Question: Let's suppose that i have a first row with 2 columns, the first one with a width of 10 columns (col-md-10) and the second one with a width of 2 columns (col-md-2).
What i want to do is to make the second column independent of the rows coming after so that it can have a long column near to all the rows of the page. It's a kind of right sidebar.
Here is a picture to show you what i want to do:

Can anyone help me on this please ?
Edit: If there is w way to make a fixed right sidebar, i can take that solution :)
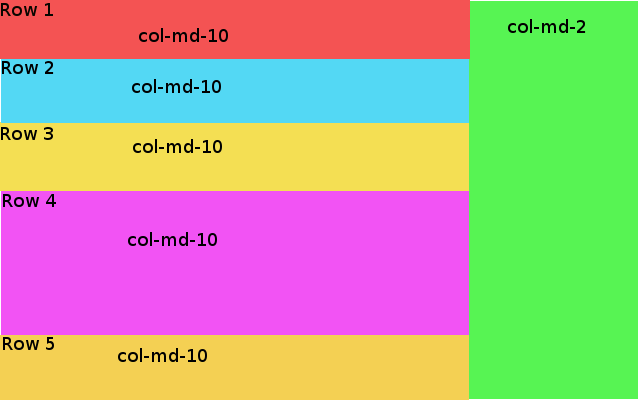
Answer: Here is a <URL>
And here is some code:
'''
<div class="container">
<div class="row">
<div class="col-md-10">
<h1>Left Stuff</h1>
<div class="col-md-12">
Content
</div>
<div class="col-md-12">
Content
</div>
<div class="col-md-12">
Content
</div>
</div>
<div class="col-md-2">
<h1>Right stuff</h1>
</div>
</div>
</div>
'''
I think this is what you meant.